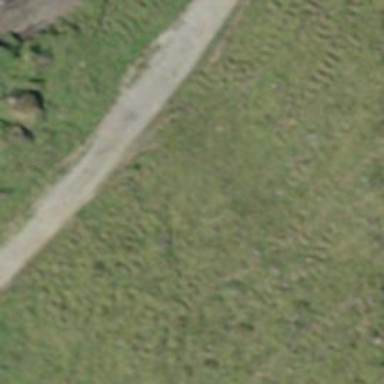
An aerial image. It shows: Gravel path.